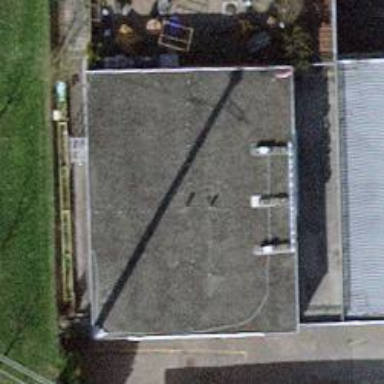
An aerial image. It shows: Car wash facility.